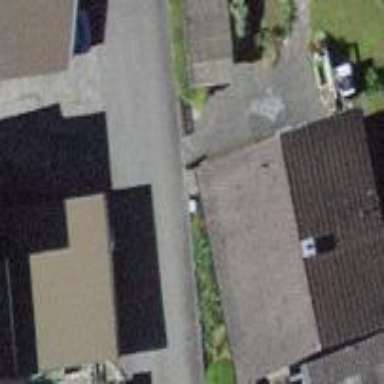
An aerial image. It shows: Residential building.